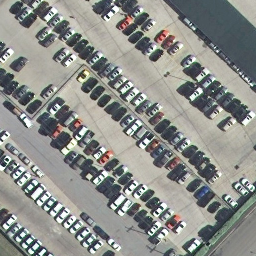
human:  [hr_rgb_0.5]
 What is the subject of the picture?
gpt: parking lot